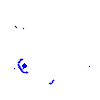
Particle: kaon